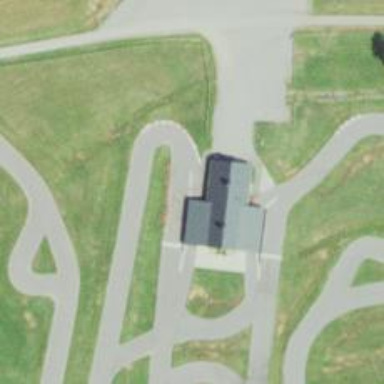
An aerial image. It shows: Asphalt raceway designed for motor sports.